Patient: sex F, age 54
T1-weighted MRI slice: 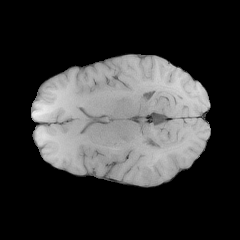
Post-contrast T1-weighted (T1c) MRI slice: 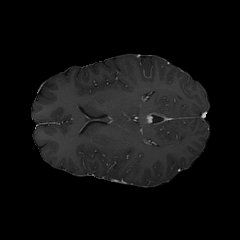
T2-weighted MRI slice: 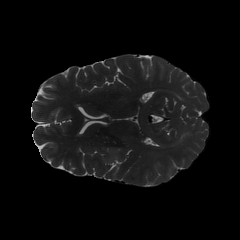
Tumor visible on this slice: yes
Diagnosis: Astrocytoma, IDH-wildtype
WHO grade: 3